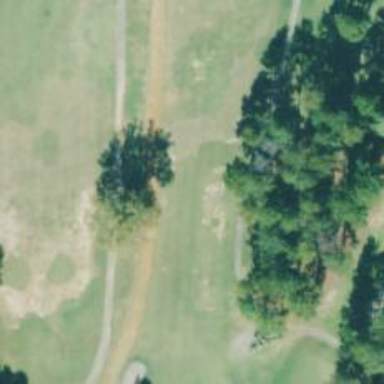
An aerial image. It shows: View of golf hole.